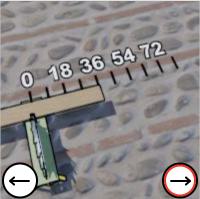
Task: length
Answer: 36
First scale value: 18.0